Question: I'm working on a browser based game, and want to keep the HTML as semantically correct as possible.
The base of the game is a "board" made up of a grid of tiles. The coordinates of each tile are used as a way to refer to each tile - much like in Battleships.
Would it be correct semantic markup to use a table to represent this kind of "map" grid, or as it's not a table of figures, would it be more correct to use block level elements such as divs to build up the grid?
[edit] In response to some comments, if I should/shouldn't use '<table>' - why not?
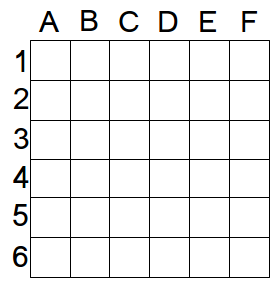
Answer: Screen reader or text browser users would have a hard time to play this game if you'd use a 'table'.
If you use 'div' elements to build that grid, you would have to be very verbose about which cell has which coordinates (each cell would need to be labeled explicitly), and the players would need to concentrate to "rebuild" this grid in their mind. Like playing chess via phone. Possible, yes, but harder than having the board in front of you.
So yes, I think you should use a 'table'. The order of grid cells important and meaningful, and each cell is labeled by two headings (x/y axis).
Using a 'table', your grid would be perfectly usable by screen reader users (most screen readers can announce the headings/coordinates of the cells) and in a text browser, too (w3m in this case):

Try that without a 'table'. 'div' elements have no concept of top/right/bottom/left neighbours.